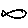
Label: fish